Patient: sex M, age 32
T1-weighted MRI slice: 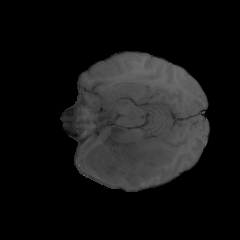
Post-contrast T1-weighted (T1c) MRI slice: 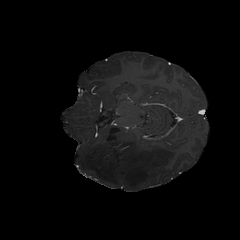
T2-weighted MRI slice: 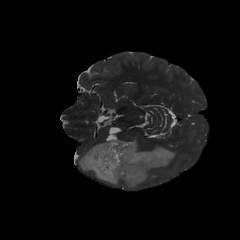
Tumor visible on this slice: yes
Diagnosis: Astrocytoma, IDH-mutant
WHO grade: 2